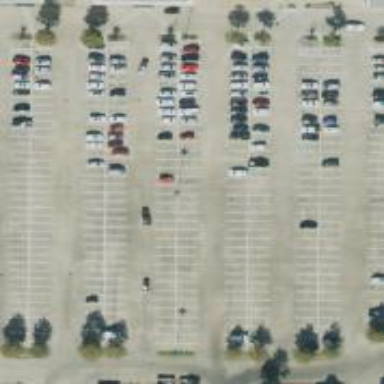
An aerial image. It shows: Parking space.